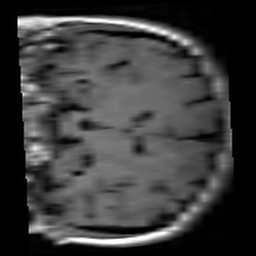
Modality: T1w
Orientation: coronal
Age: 22
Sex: female
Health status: healthy
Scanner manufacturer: siemens
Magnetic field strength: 3 T
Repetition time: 4.1 s
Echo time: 0.0085 s